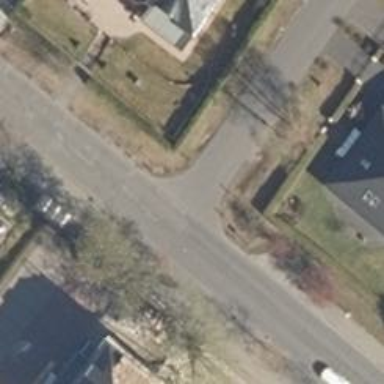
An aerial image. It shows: Residential road with asphalt surface and sidewalks on both sides.